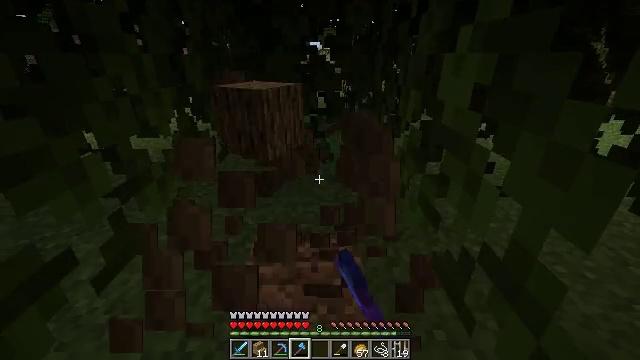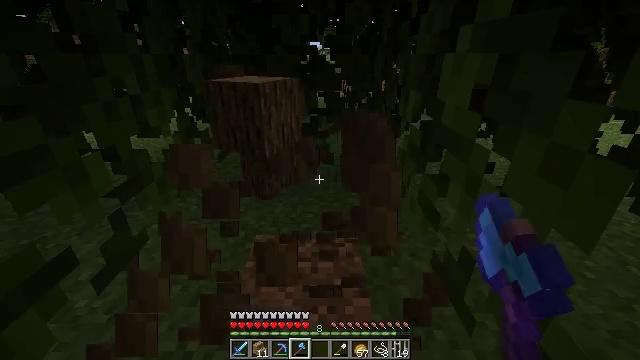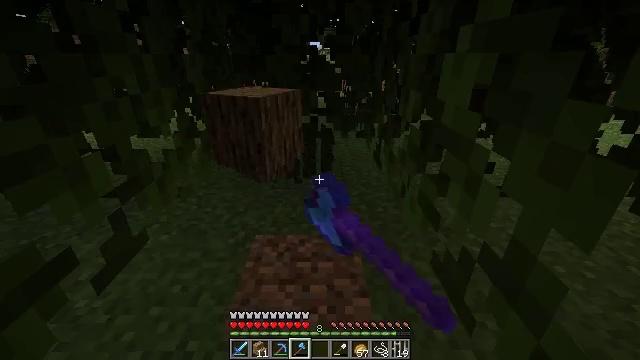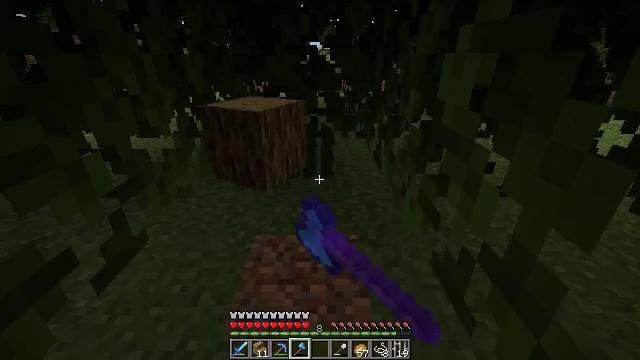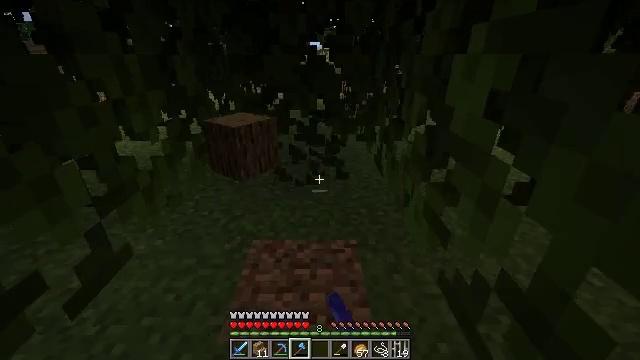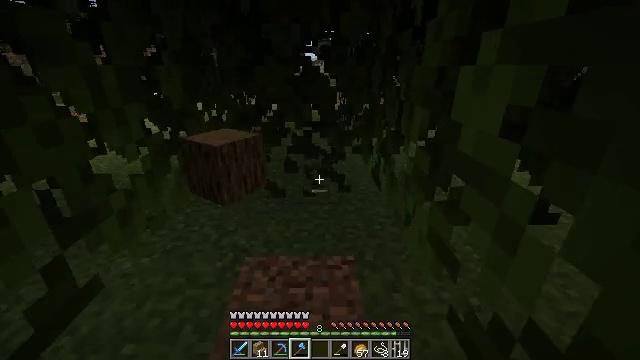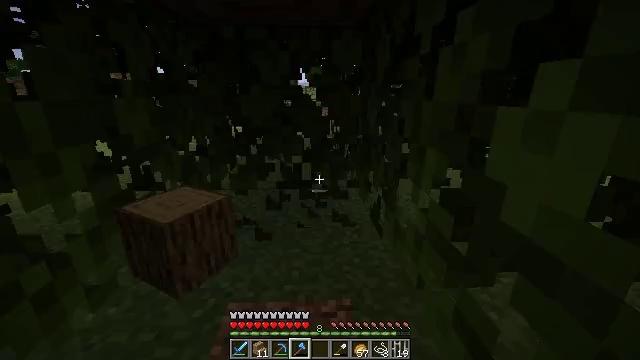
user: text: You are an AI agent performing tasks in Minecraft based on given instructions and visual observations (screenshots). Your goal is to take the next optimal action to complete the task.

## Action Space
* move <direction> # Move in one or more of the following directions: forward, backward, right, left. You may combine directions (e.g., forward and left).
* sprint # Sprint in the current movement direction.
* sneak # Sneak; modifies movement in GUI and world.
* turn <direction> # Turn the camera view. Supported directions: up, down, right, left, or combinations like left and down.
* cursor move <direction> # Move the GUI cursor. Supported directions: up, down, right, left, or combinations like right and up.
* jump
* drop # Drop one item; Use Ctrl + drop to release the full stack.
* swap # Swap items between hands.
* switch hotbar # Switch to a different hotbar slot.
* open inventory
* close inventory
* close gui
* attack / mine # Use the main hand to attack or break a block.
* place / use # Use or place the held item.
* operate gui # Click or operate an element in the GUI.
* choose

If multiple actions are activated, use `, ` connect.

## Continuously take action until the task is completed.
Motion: motion action
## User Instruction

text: Harvest the oak sapling.
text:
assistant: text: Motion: attack / mine
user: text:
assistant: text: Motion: attack / mine
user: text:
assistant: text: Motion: attack / mine
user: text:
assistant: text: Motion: move forward
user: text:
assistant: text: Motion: move forward, turn up
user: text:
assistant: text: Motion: move forward, turn right and up
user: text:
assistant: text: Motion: no_op